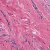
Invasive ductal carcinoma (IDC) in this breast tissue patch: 0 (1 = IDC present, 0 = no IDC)